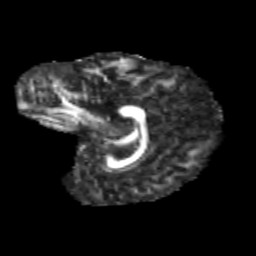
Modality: FA
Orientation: sagittal
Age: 11
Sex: male
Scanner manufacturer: siemens
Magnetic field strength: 3 T
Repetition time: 3.8 s
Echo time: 0.07 s